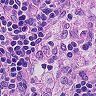
Metastatic tissue present: no